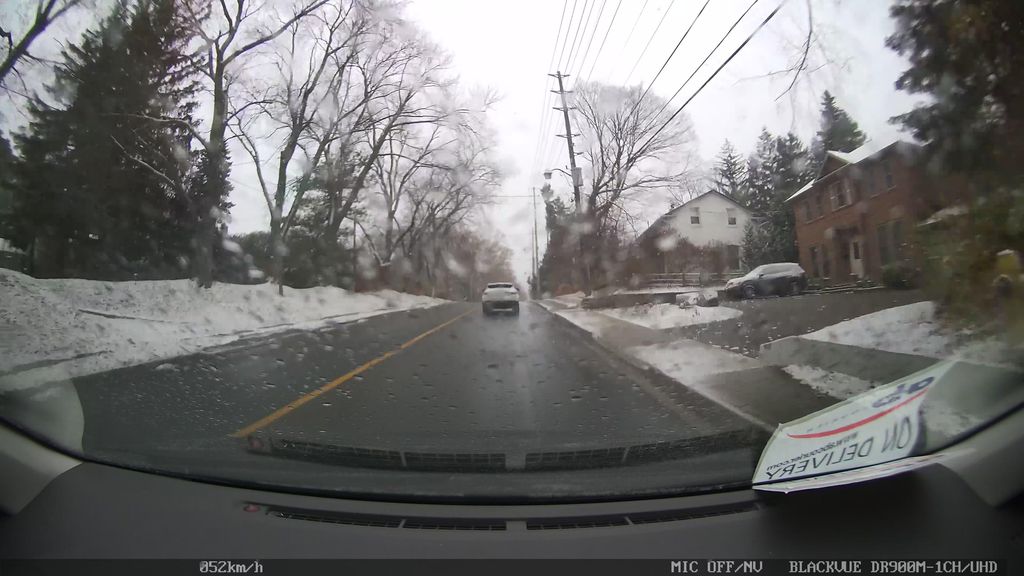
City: toronto